Question: I'm new to OpenCV.
I'm trying to draw matches of features between to images using FLANN/SURF in OpenCV on iOS.
I'm following this example:
<URL>
Here's my code with some little modifications (wrapped the code in the example in a function that return a UIImage as a result and read the starting images from bundle):
'''
UIImage* SURFRecognition::test()
{
UIImage *img1 = [UIImage imageNamed:@"wallet"];
UIImage *img2 = [UIImage imageNamed:@"wallet2"];
Mat img_1;
Mat img_2;
UIImageToMat(img1, img_1);
UIImageToMat(img2, img_2);
if( !img_1.data || !img_2.data )
{
std::cout<< " --(!) Error reading images " << std::endl;
}
//-- Step 1: Detect the keypoints using SURF Detector
int minHessian = 400;
SurfFeatureDetector detector( minHessian );
std::vector<KeyPoint> keypoints_1, keypoints_2;
detector.detect( img_1, keypoints_1 );
detector.detect( img_2, keypoints_2 );
//-- Step 2: Calculate descriptors (feature vectors)
SurfDescriptorExtractor extractor;
Mat descriptors_1, descriptors_2;
extractor.compute( img_1, keypoints_1, descriptors_1 );
extractor.compute( img_2, keypoints_2, descriptors_2 );
//-- Step 3: Matching descriptor vectors using FLANN matcher
FlannBasedMatcher matcher;
std::vector< DMatch > matches;
matcher.match( descriptors_1, descriptors_2, matches );
double max_dist = 0; double min_dist = 100;
//-- Quick calculation of max and min distances between keypoints
for( int i = 0; i < descriptors_1.rows; i++ )
{ double dist = matches[i].distance;
if( dist < min_dist ) min_dist = dist;
if( dist > max_dist ) max_dist = dist;
}
printf("-- Max dist : %f
", max_dist );
printf("-- Min dist : %f
", min_dist );
//-- Draw only "good" matches (i.e. whose distance is less than 2*min_dist )
//-- PS.- radiusMatch can also be used here.
std::vector< DMatch > good_matches;
for( int i = 0; i < descriptors_1.rows; i++ )
{ if( matches[i].distance <= 2*min_dist )
{ good_matches.push_back( matches[i]); }
}
//-- Draw only "good" matches
Mat img_matches;
drawMatches( img_1, keypoints_1, img_2, keypoints_2,
good_matches, img_matches, Scalar::all(-1), Scalar::all(-1),
vector<char>(), DrawMatchesFlags::NOT_DRAW_SINGLE_POINTS );
//-- Show detected matches
//imshow( "Good Matches", img_matches );
UIImage *imgTemp = MatToUIImage(img_matches);
for( int i = 0; i < good_matches.size(); i++ )
{
printf( "-- Good Match [%d] Keypoint 1: %d -- Keypoint 2: %d
", i, good_matches[i].queryIdx, good_matches[i].trainIdx );
}
return imgTemp;
}
'''
The result I the function above is:

Only the line that connect the matches are show, but the to original images are not show. If I understood well the drawMatches fiunction return an cv::Mat which contains the images and the connection between similar feature. Is this correct or I am missing something? Can someone help me?
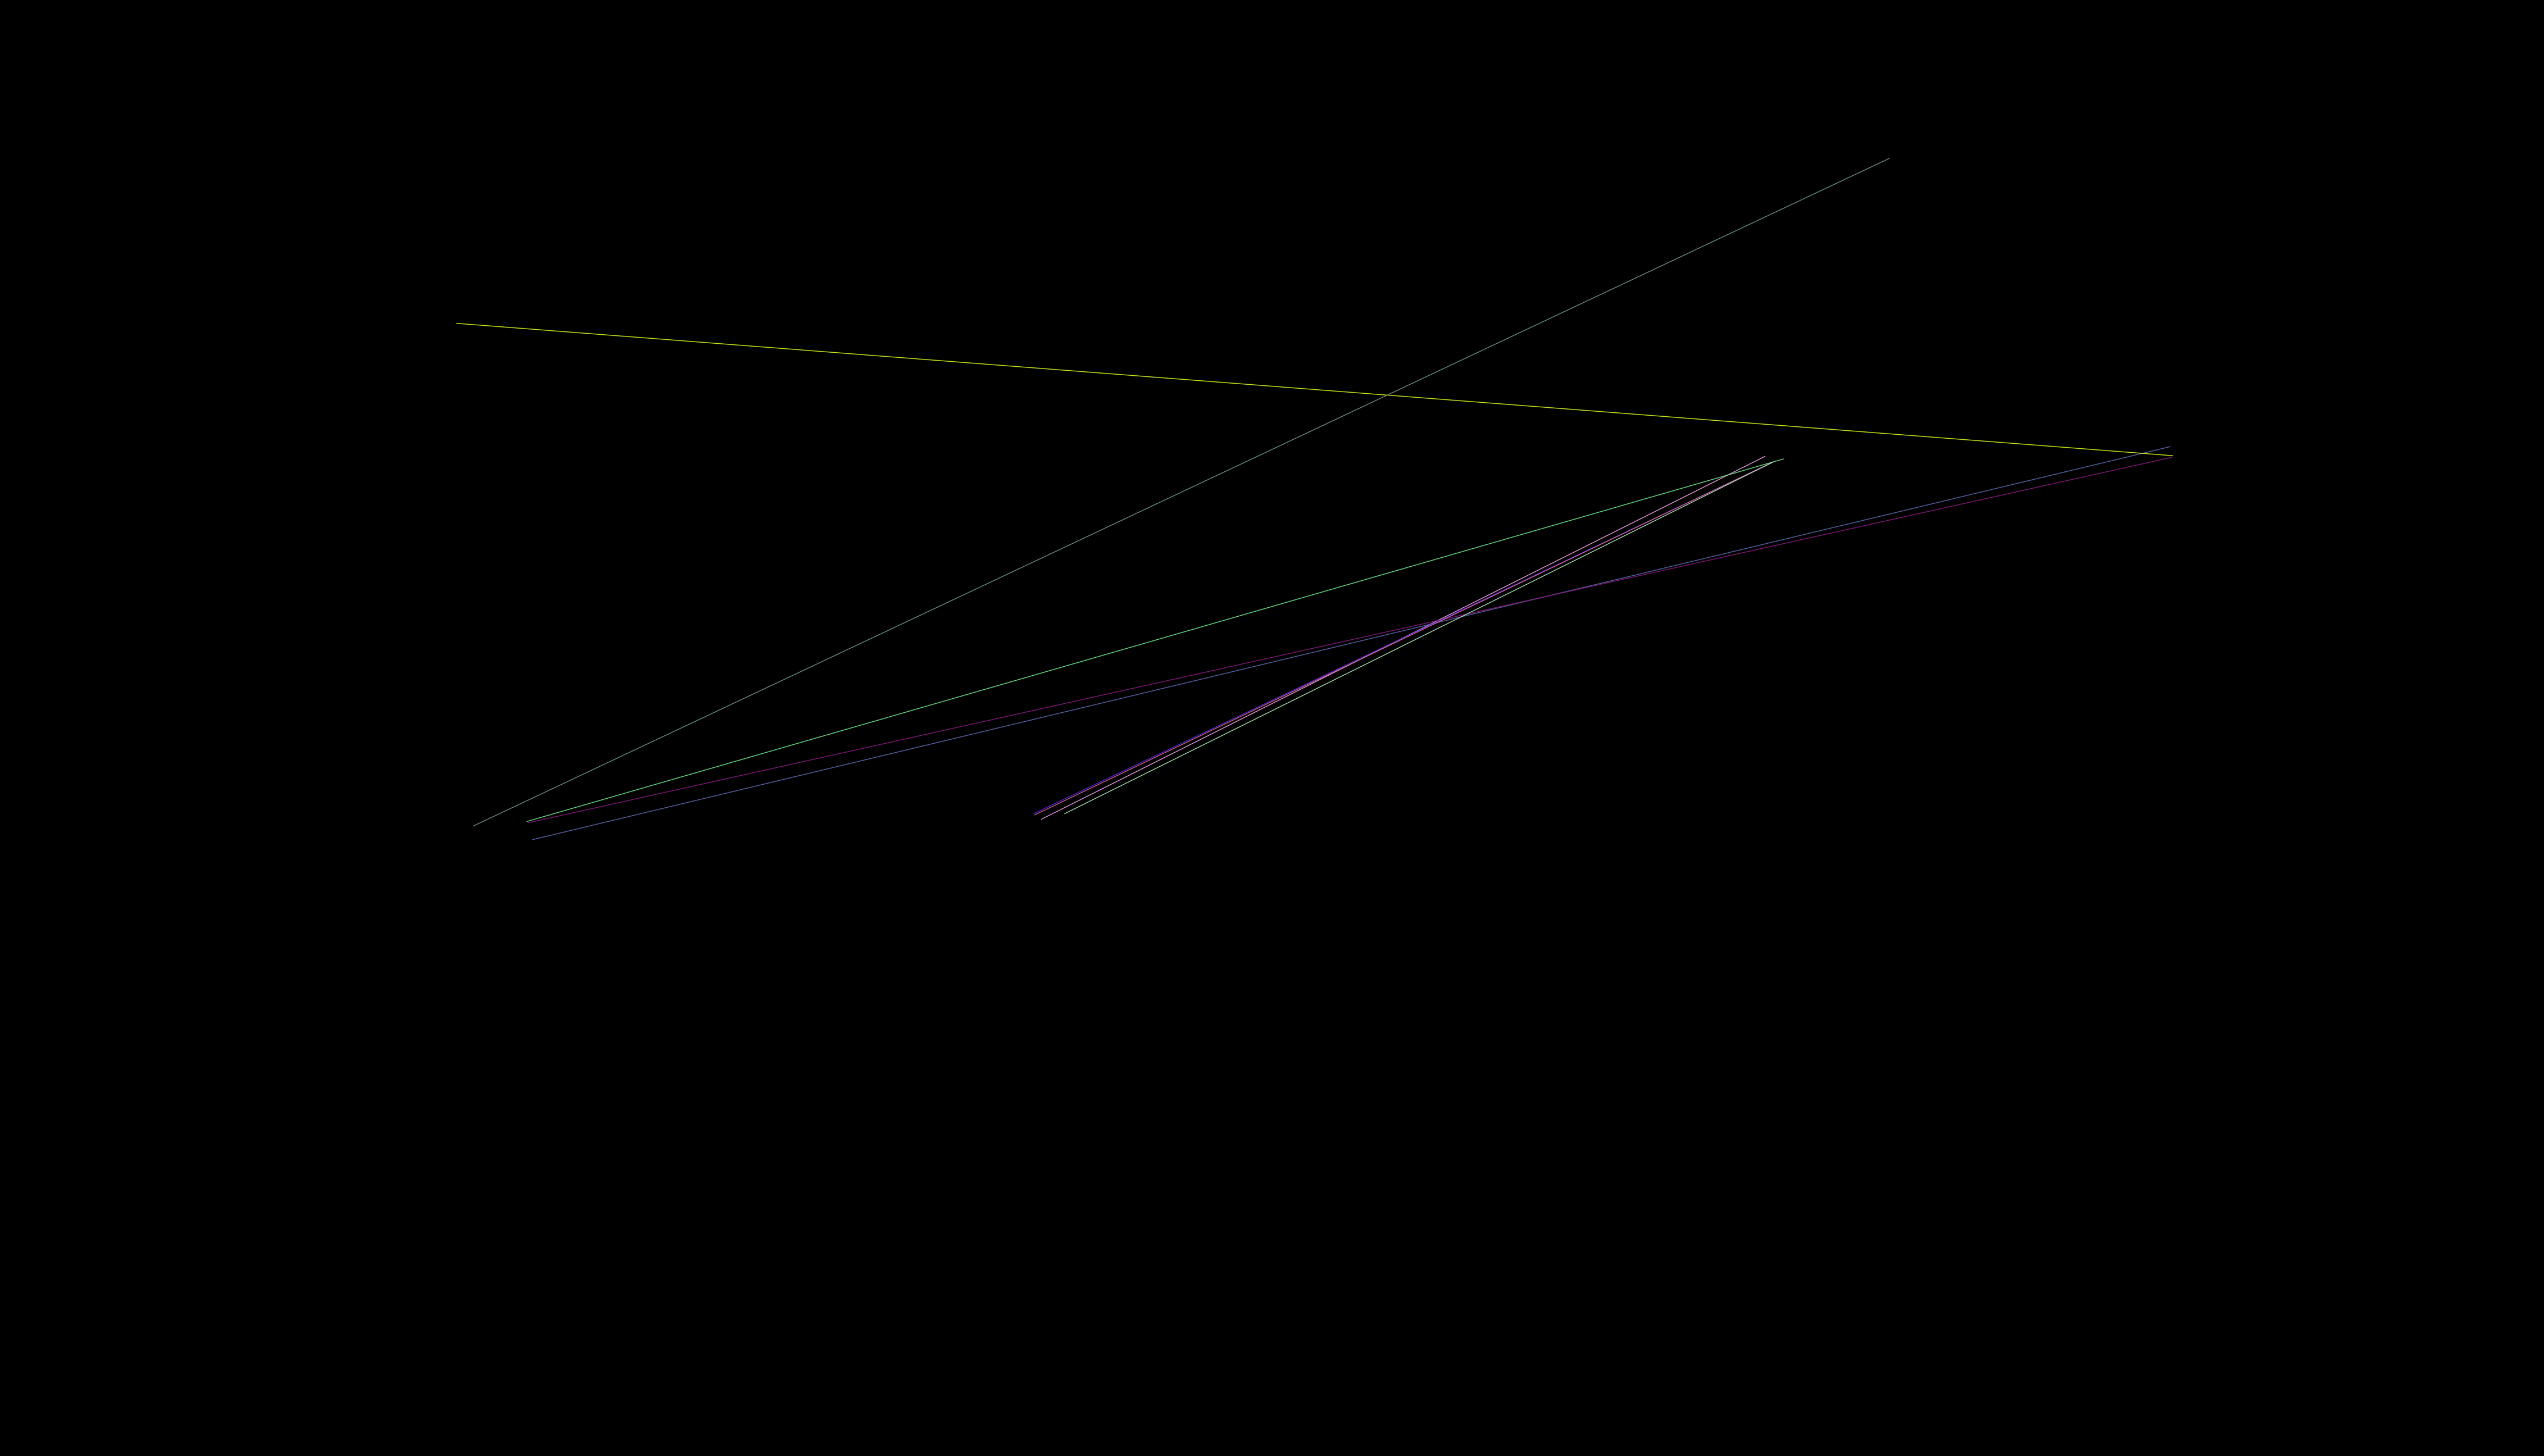
Answer: I've found the solution by myself.
It seems, after searching a lot, that drawMatches need img1 and img2 to be with 1 to 3 channel. I was opening a PNGa with alpha so these were 4 channel images.
Here's my code reviewed:
Added
'''
UIImageToMat(img1, img_1);
UIImageToMat(img2, img_2);
cvtColor(img_1, img_1, CV_BGRA2BGR);
cvtColor(img_2, img_2, CV_BGRA2BGR);
'''